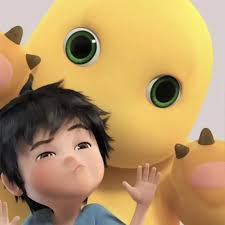
Label: nailong